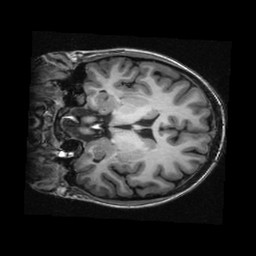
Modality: T1w
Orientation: coronal
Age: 20
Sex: female